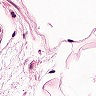
Metastatic tissue present: no